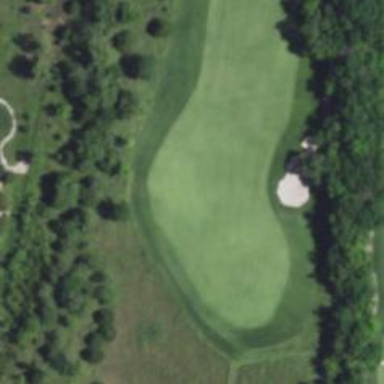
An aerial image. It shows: View of golf hole.